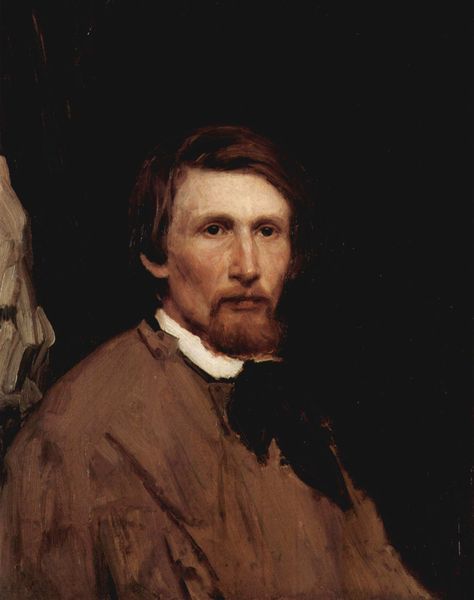
Titel: Selbstporträt
Künstler: Wiktor Michajlowitsch Wassnezow
Standort: Moskva
Institution: Tretjakow-Galerie
Schlagwörter: dunkel, haut, kopf, mann, schatten, umhang, weiß, ocker, sitzen, braun, frisur, hell, hintergrund, mund, nase, ohr, schwarz, blick, rot, tuch, schleife, bart, hemd, schnurrbart, wand, augen, bärtig, gesicht, kragen, mensch, bildnis, herr, portrait, porträt, pastos, auge, dunkelheit, haare, mantel, frontal, ohren, scheitel, schwarzer hintergrund, wangen, studie, russland, ölgemälde, oil, red, white, black, collar, dark, face, hair, manet, nose, old, painting, profil, robe, krawatte, ernst, seitenscheitel, atelier, maler, gown, looking, oil painting, picture, brown, fliege, kinnbart, oberkörper, künstler, portait, selbstbildnis, kittel, profile, eiß, sad, man, background, ear, head, young, baroque, eyes, suit, drawing, cape, expression, gaze, look, shadow, coat, scarf, sitter, monochrome, beard, cravat, tie, person, brown hair, painter, weisses hemd, eye, doctor, figure, ginger, stare, shading, shade, shadows, paint, dutch, staring, wiß, darkness, bbraun, atudie, scary, goatee, mustache, malerkittel, self-portrait, serious, white collar, gemälde, malerei, lost, hankerchief, 19. jahrhundert, 1870, halbprofil, starre augen, brauen haare, leichtes profil, schwarze schaerpe, halstuch, haircut, necktie, gloomy, painterly, century, somber, melancholic, brown eyes, black background, red head, solemn, barber, black eyes, black eye, goatie, self-portait, male sitter, brown shirt